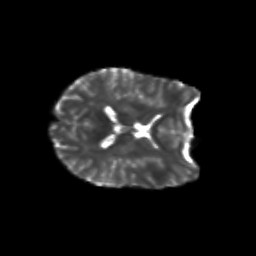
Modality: T2w
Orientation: axial
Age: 18
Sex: female
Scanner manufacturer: siemens
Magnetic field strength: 3 T
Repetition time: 3.5 s
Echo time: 0.113 s